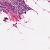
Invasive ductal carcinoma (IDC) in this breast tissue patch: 0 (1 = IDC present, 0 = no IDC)